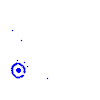
Particle: pion